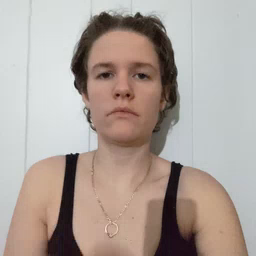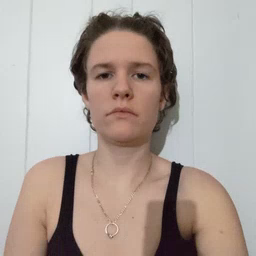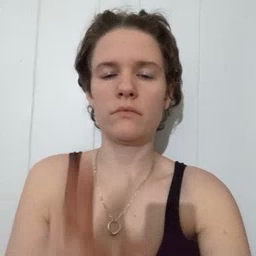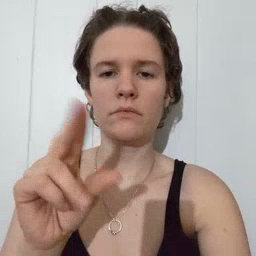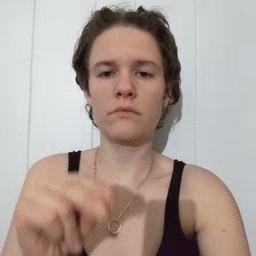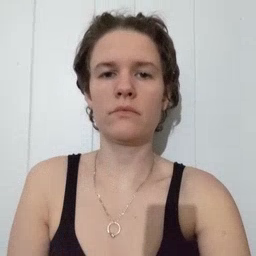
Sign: no